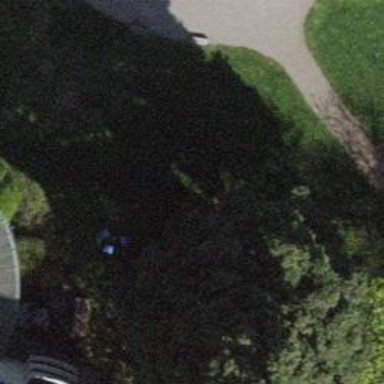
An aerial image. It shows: Evergreen needle-leaved tree.